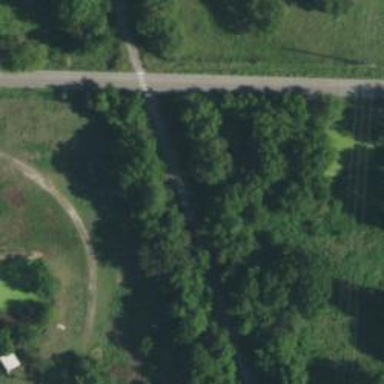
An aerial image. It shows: Asphalt cycleway bridge over abandoned railway.